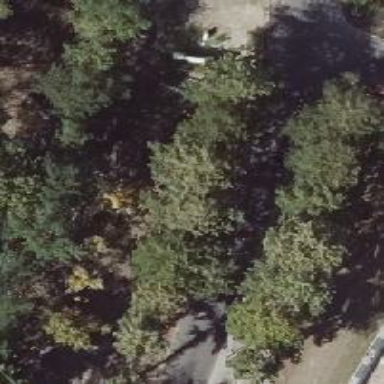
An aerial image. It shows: Avenue of deciduous broadleaved trees.